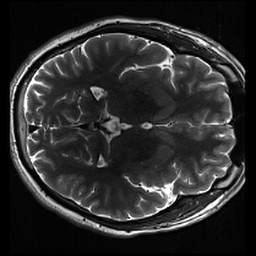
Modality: inplaneT2
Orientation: axial